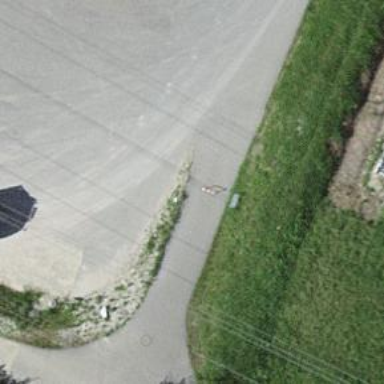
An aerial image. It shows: Bollard barrier.